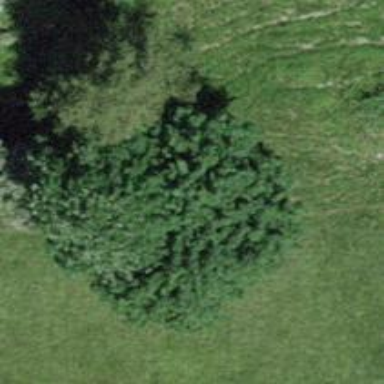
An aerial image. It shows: Beautiful tree in nature.